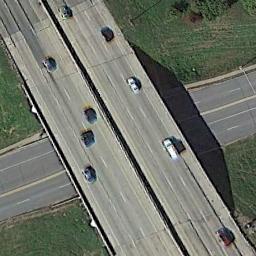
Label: overpass